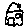
Label: house